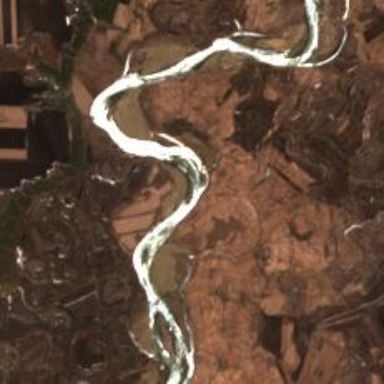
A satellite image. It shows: Beautiful river scene.